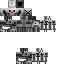
A male skeleton skin with dark skin, wearing brown helmet dressed in a black armor chest and black pants, featuring a closed mouth.